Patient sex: M
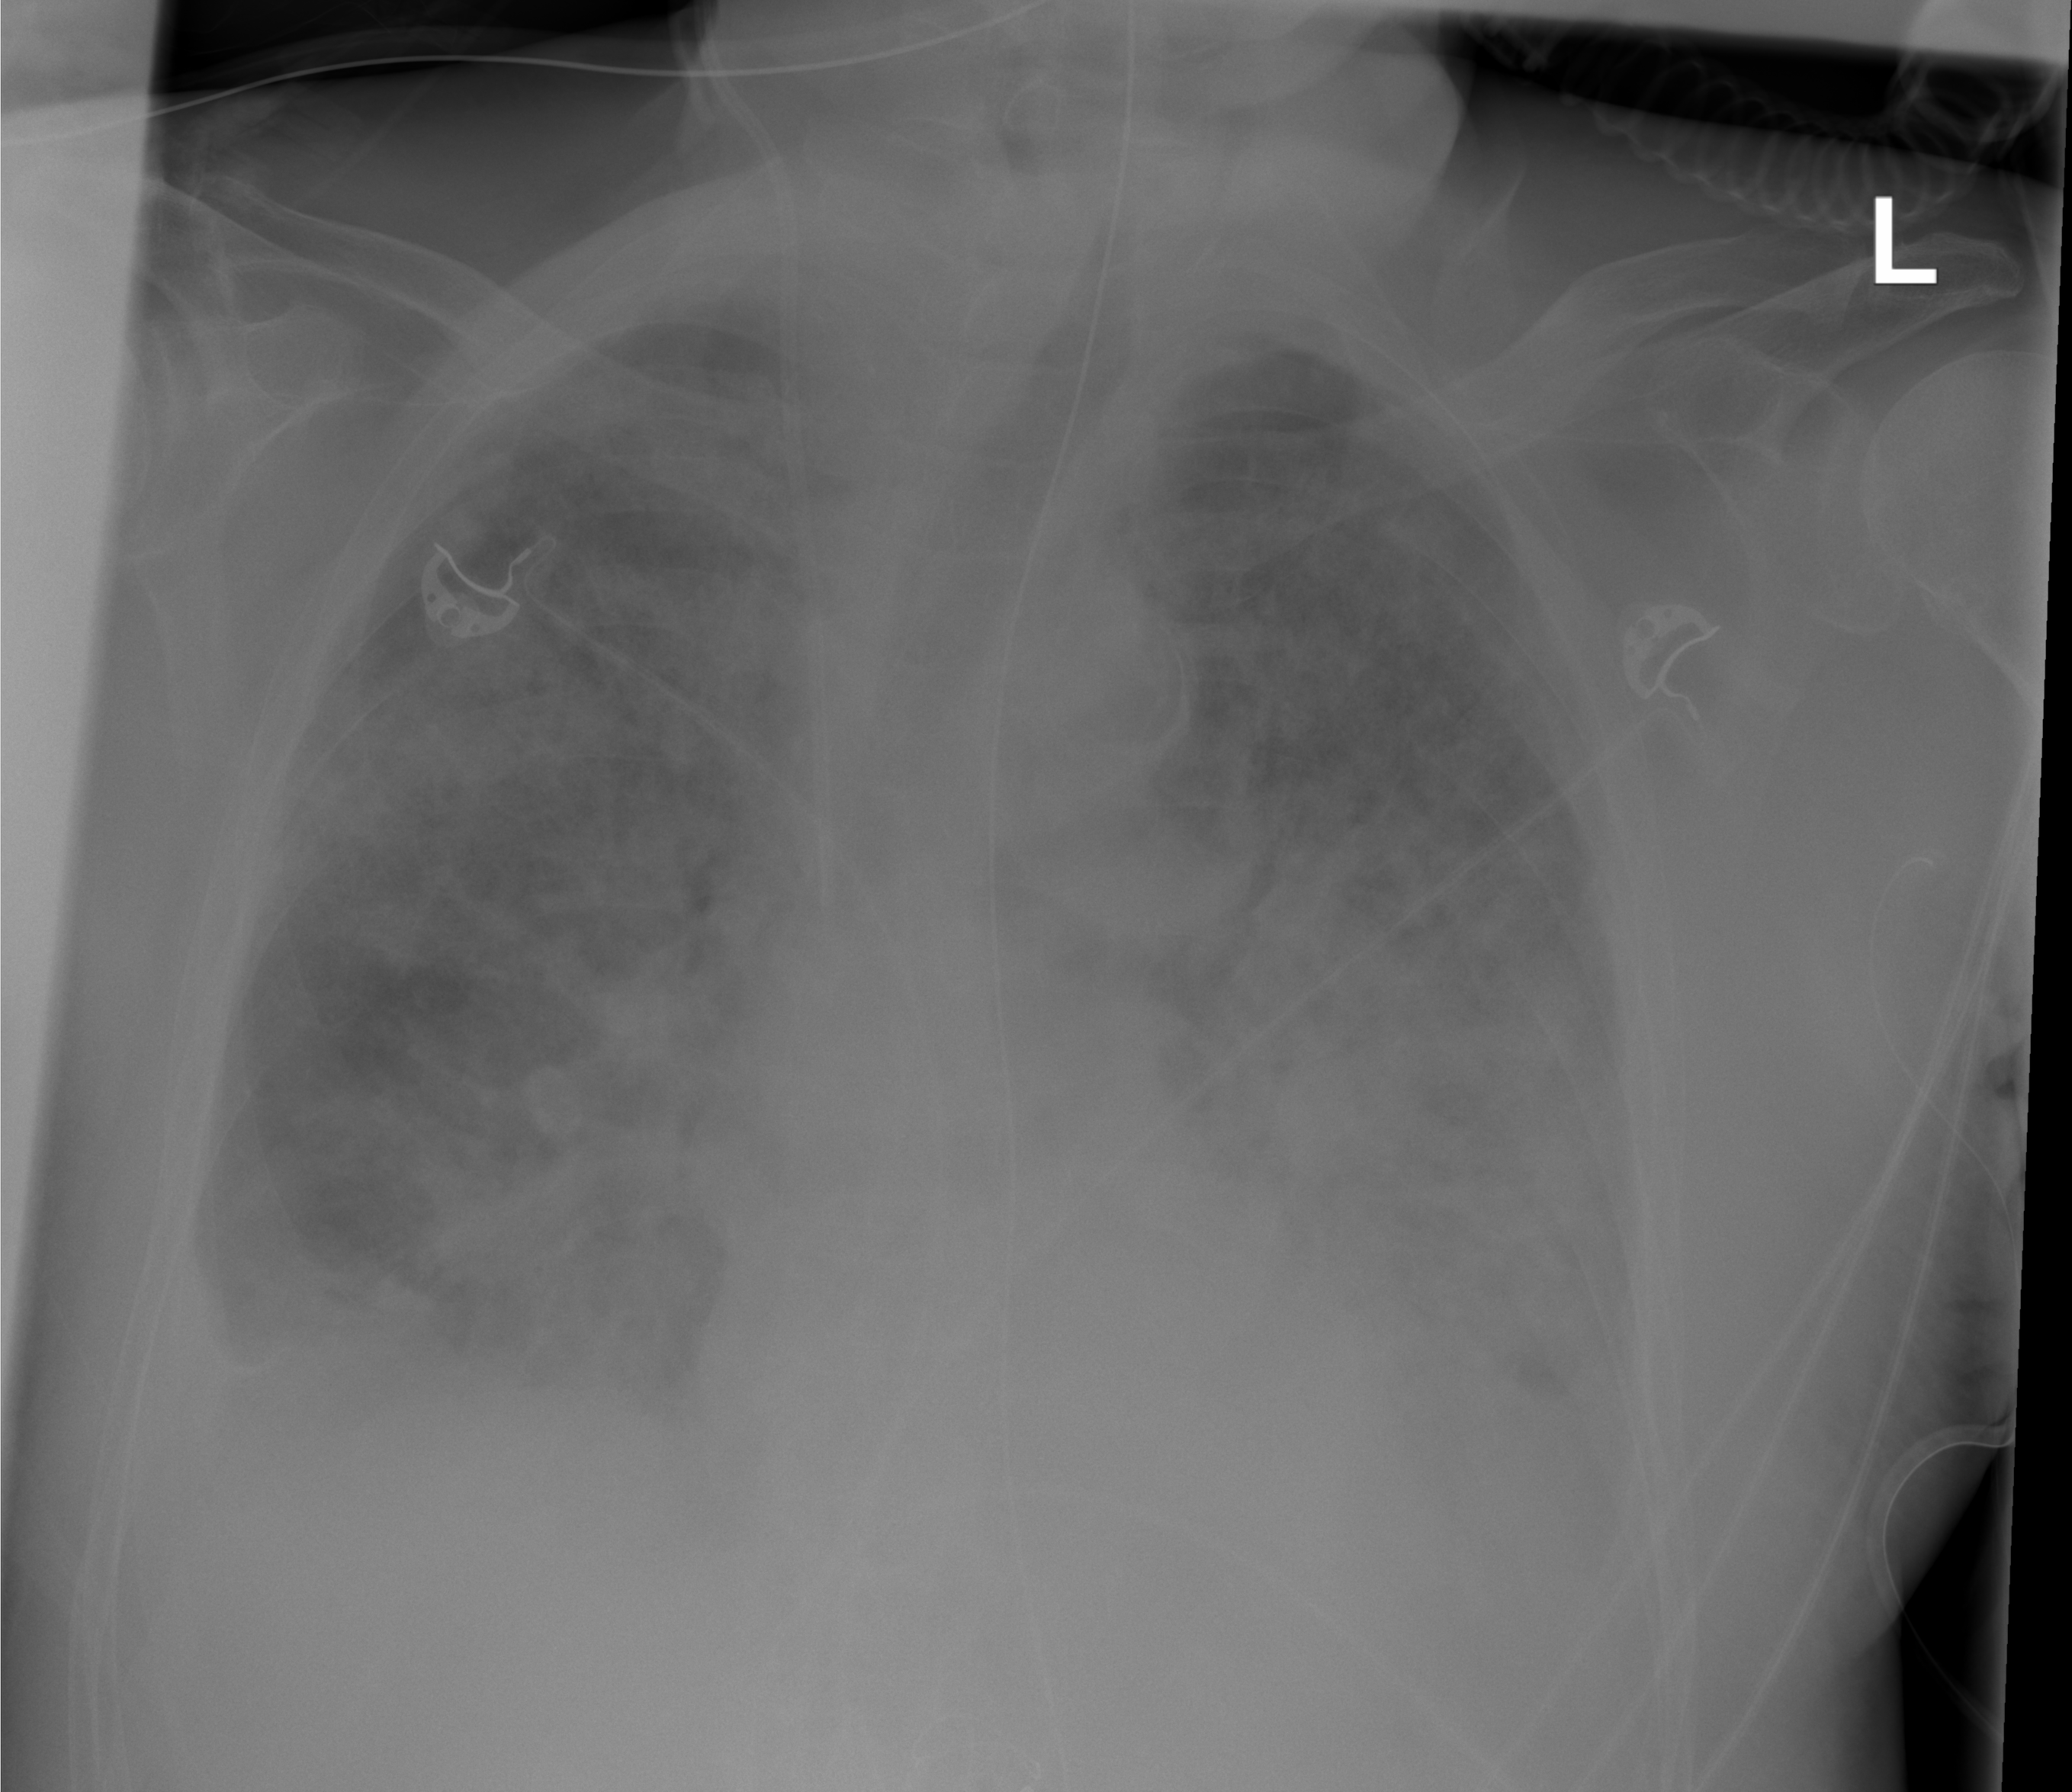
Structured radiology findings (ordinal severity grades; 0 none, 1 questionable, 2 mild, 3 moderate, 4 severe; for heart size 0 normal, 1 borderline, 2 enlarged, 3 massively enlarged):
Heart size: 0
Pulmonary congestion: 3
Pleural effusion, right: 3
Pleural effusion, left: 3
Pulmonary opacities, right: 3
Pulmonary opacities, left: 3
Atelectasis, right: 3
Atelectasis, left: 3